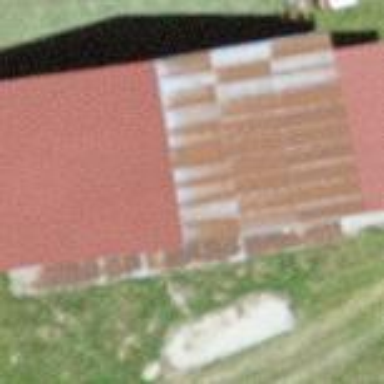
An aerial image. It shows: Barn.